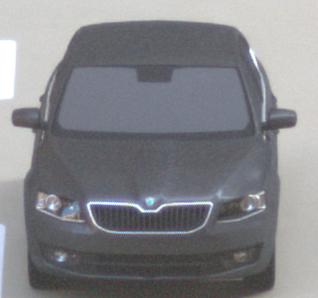
Make: Skoda
Model: Octavia 1.2 TSI
Detailed model: Octavia (III) Limousine
Model produced from: 2013/02
Model produced until: 2015/04
Doors: 5
Color: gray
Road condition: dry road
Daytime: morning or afternoon
Contrast: medium contrast